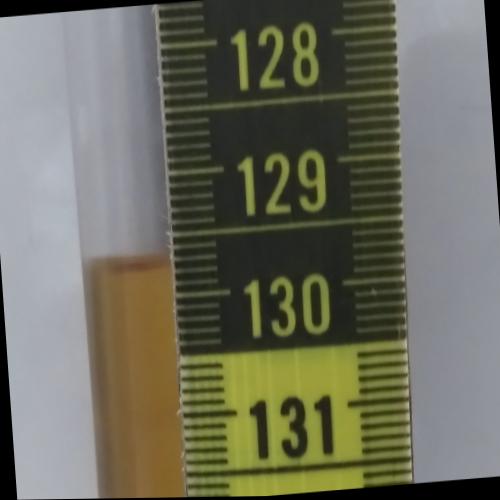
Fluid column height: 129.7 cm